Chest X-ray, PA view. Patient: 66 years old, sex F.
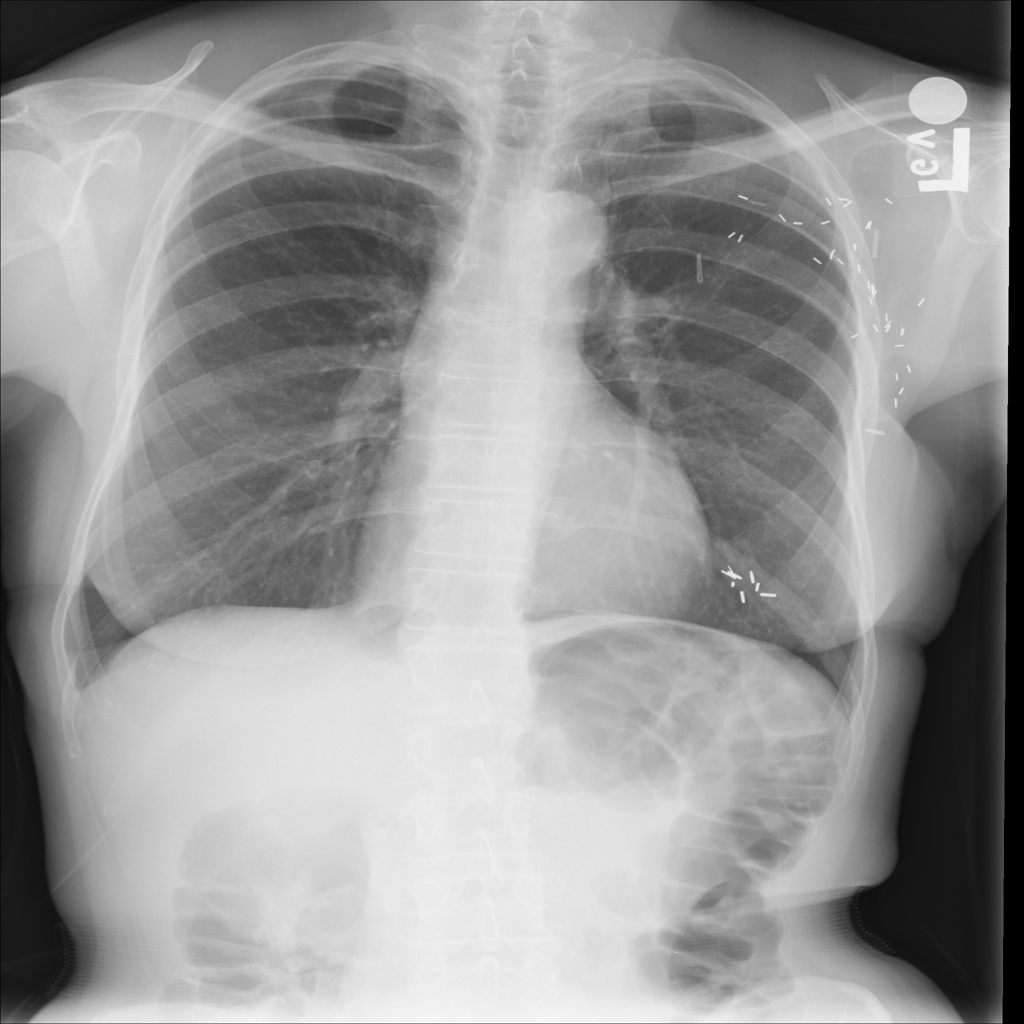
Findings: No Finding